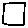
Label: square